Question: i have generate anchore from ajax here is the code
'''
html+=' <a class="btn-floating activator btn-move-up z-depth-4 modal-trigger right" href=".update-topic-modals" >'
html+='<i class="material-icons blue-text text-darken-4 white" id="editmodal" onclick="editFunction('+value._id+');" >edit</i></a>'
'''
when i click this anchore function: editFunction(value) is not calling
here is a editFunction() code
'''
<script>function editFunction(_id) { alert(_id); }</script>
'''
here is how it looks like

when im pressing this btn function is not calling
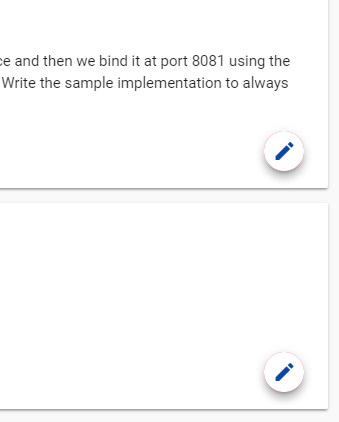
Answer: You need to make several changes
1. move the onclick
2. store the data in a data attribute
3. delegate the click
4. preventDefault on the click to not load the href
'''
function editFunction(_id) {
console.log(_id);
}
var value = {
_id: "hello"
}
html = '<a data-id="' + value._id + '" class="btn-floating activator btn-move-up z-depth-4 modal-trigger right" href=".update-topic-modals" >'
html += '<i class="material-icons blue-text text-darken-4 white" id="editmodal">edit</i></a>'
$("#container").on("click",".modal-trigger",function(e) {
e.preventDefault();
editFunction($(this).attr("data-id"));
});
$("#container").append(html)
'''
'''
<script src="https://cdnjs.cloudflare.com/ajax/libs/jquery/3.3.1/jquery.min.js"></script>
<div id="container"></div>
'''